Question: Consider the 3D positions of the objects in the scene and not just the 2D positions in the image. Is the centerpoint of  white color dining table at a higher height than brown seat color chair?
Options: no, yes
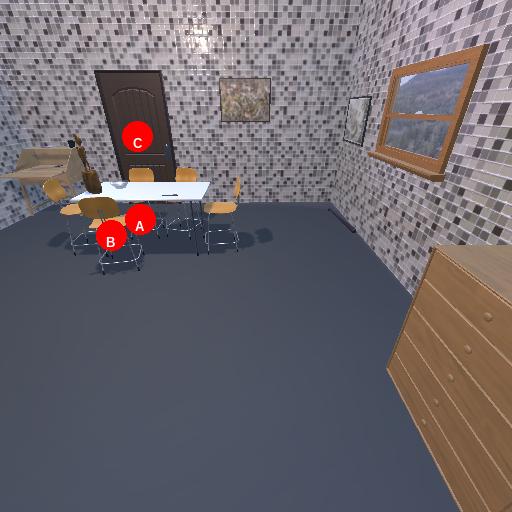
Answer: no